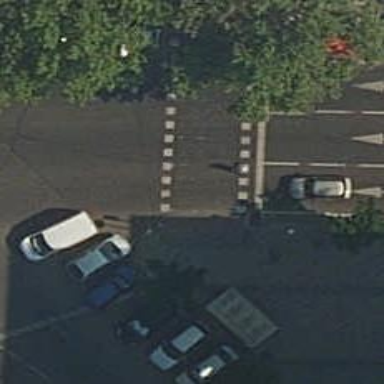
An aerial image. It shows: Road with traffic signals signaling crossing.